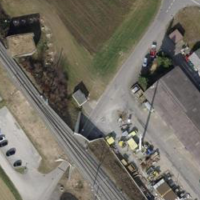
EUNIS habitat code: 55
Species observed at this site:
Corvus corone
Cyanistes caeruleus
Anas platyrhynchos
Aythya fuligula
Fringilla coelebs
Aegithalos caudatus
Buteo buteo
Anthus pratensis
Spinus spinus
Turdus merula
Phalacrocorax carbo
Parus major
Erithacus rubecula
Milvus milvus
Sitta europaea
Garrulus glandarius
Columba livia
Regulus regulus
Picus viridis